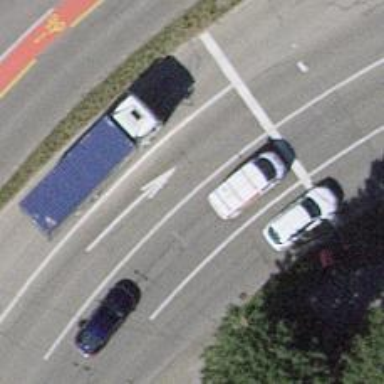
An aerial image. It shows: Primary highway with asphalt surface. It has trolley wires installed.